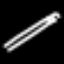
Label: pencil